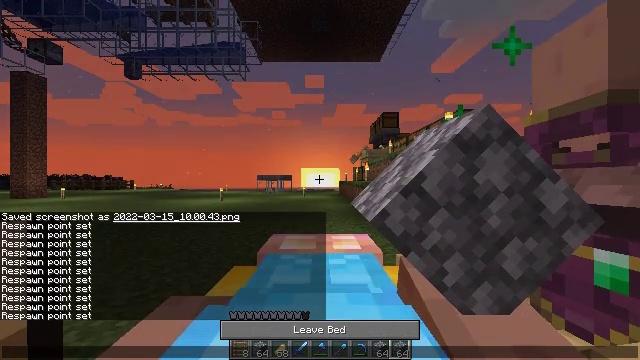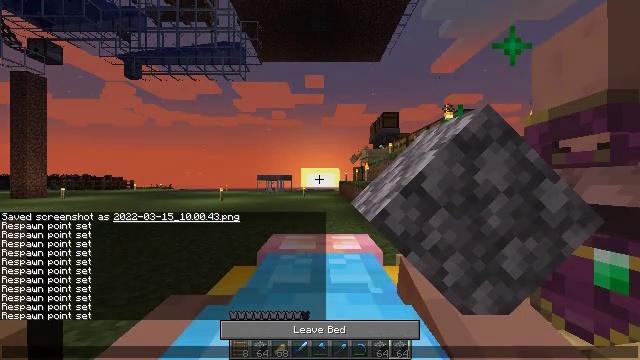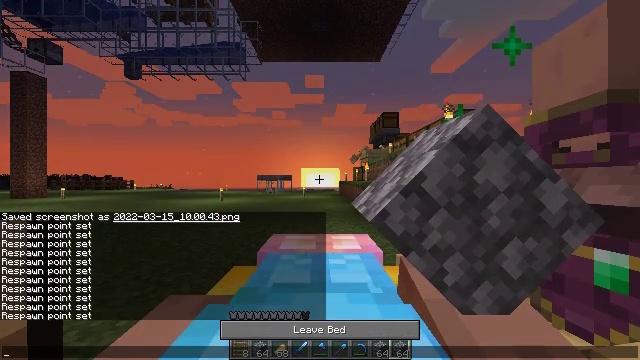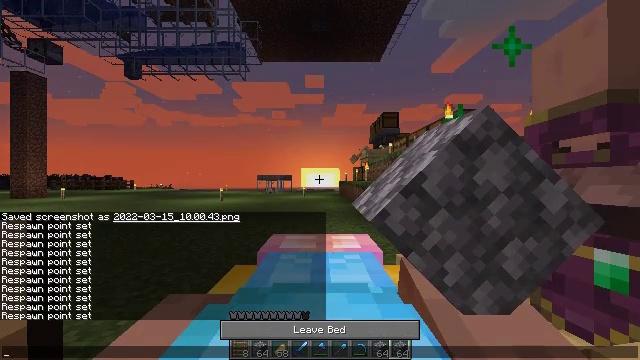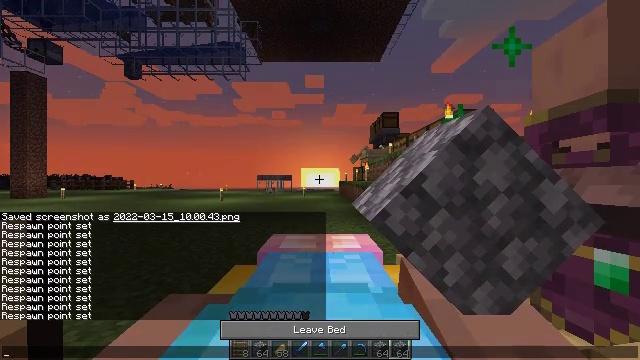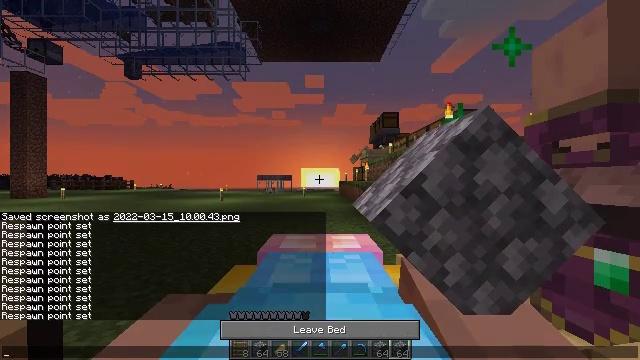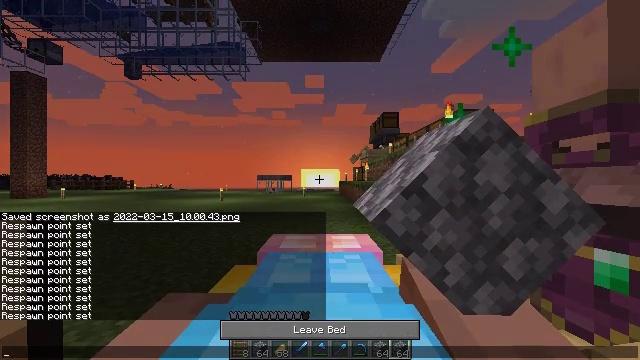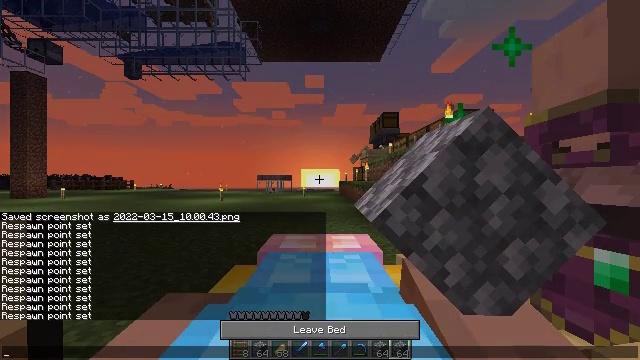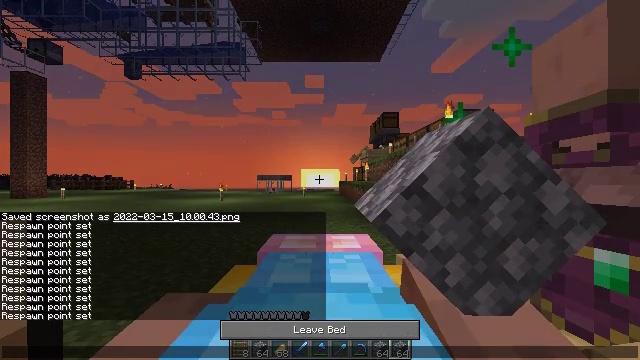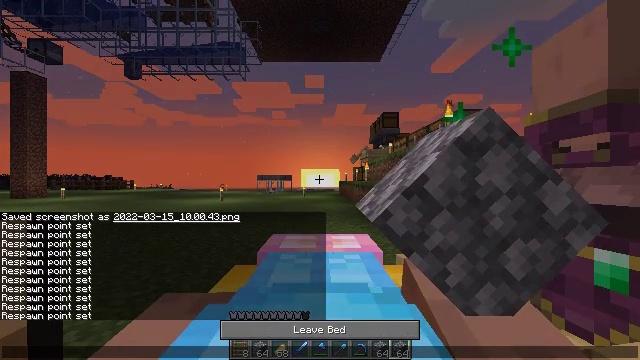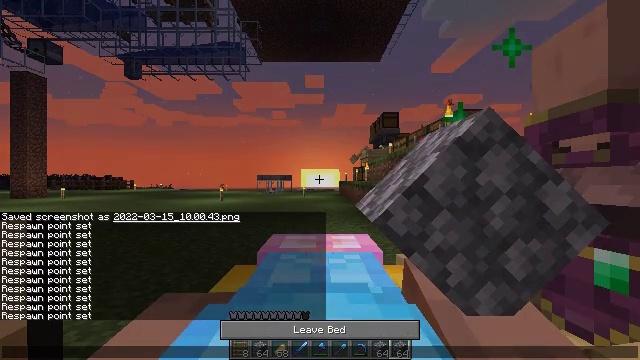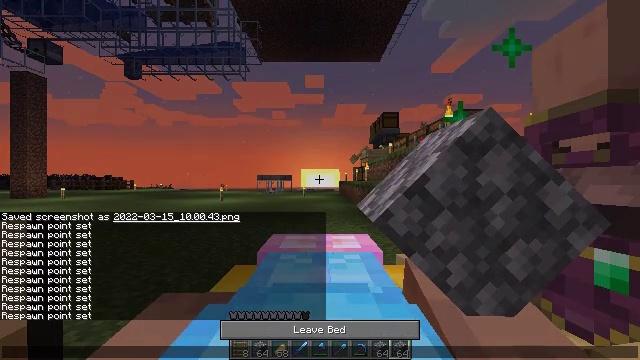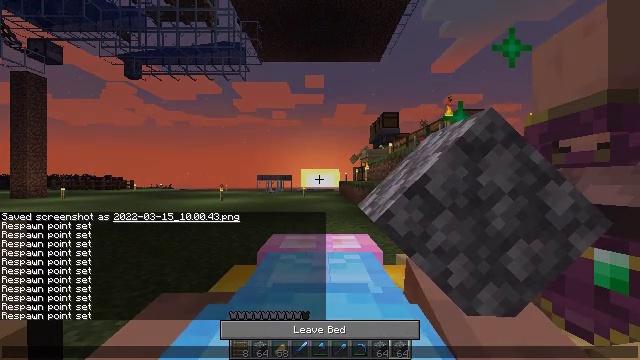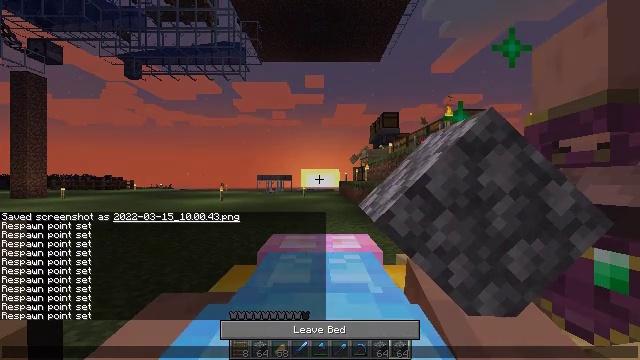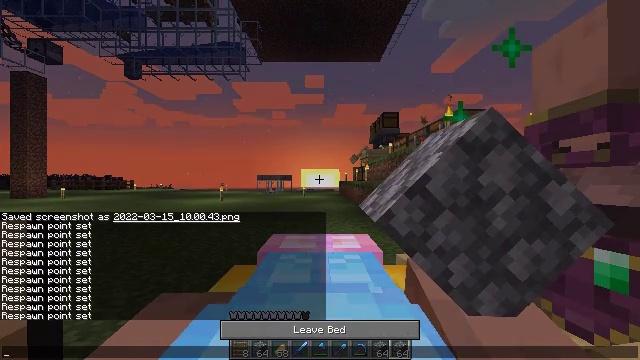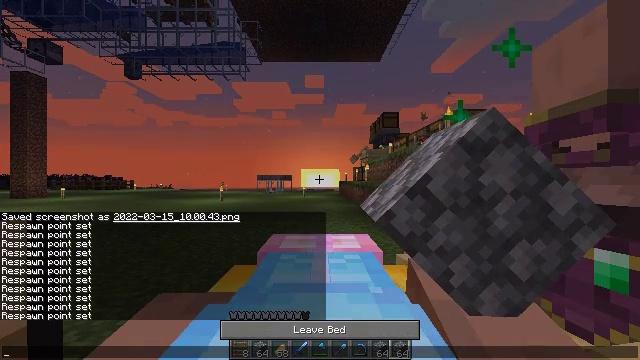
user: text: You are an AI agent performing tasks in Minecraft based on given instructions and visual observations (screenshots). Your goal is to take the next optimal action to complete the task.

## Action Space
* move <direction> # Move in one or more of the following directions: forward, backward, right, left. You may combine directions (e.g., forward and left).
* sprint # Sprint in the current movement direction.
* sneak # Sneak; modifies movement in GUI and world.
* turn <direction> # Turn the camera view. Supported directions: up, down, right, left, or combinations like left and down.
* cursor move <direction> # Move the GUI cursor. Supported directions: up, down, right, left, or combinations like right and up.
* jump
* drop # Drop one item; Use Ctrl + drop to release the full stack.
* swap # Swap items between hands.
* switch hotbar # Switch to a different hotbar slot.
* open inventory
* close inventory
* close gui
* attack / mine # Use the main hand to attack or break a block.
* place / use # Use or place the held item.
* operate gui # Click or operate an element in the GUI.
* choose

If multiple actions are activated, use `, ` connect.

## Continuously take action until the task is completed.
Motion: motion action
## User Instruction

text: Create a diamond hoe using diamonds and sticks.
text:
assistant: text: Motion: no_op
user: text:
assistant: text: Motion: no_op
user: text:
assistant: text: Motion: no_op
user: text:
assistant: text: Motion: no_op
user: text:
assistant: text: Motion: no_op
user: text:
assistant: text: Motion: no_op
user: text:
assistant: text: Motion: no_op
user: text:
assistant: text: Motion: no_op
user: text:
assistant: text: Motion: no_op
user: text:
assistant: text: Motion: no_op
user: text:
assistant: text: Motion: no_op
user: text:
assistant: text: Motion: no_op
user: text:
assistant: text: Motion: no_op
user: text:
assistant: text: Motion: no_op
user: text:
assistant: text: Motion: no_op
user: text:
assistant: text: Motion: no_op
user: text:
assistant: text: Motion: no_op
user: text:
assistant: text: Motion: no_op
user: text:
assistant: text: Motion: no_op
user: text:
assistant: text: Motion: no_op
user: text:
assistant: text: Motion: no_op
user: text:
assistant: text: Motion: no_op
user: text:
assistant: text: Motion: no_op
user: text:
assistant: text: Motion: no_op
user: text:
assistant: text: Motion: no_op
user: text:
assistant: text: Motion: no_op
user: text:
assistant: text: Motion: no_op
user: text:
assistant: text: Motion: no_op
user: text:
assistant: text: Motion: no_op
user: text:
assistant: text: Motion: no_op